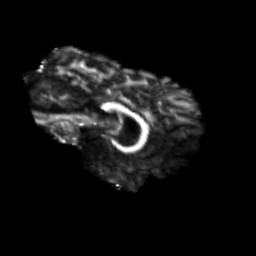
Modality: FA
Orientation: sagittal
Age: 36
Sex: male
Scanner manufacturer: siemens
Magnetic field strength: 3 T
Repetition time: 3.5 s
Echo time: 0.125 s